Field crop: maize
Growth stage: 1
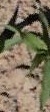
Species: maize